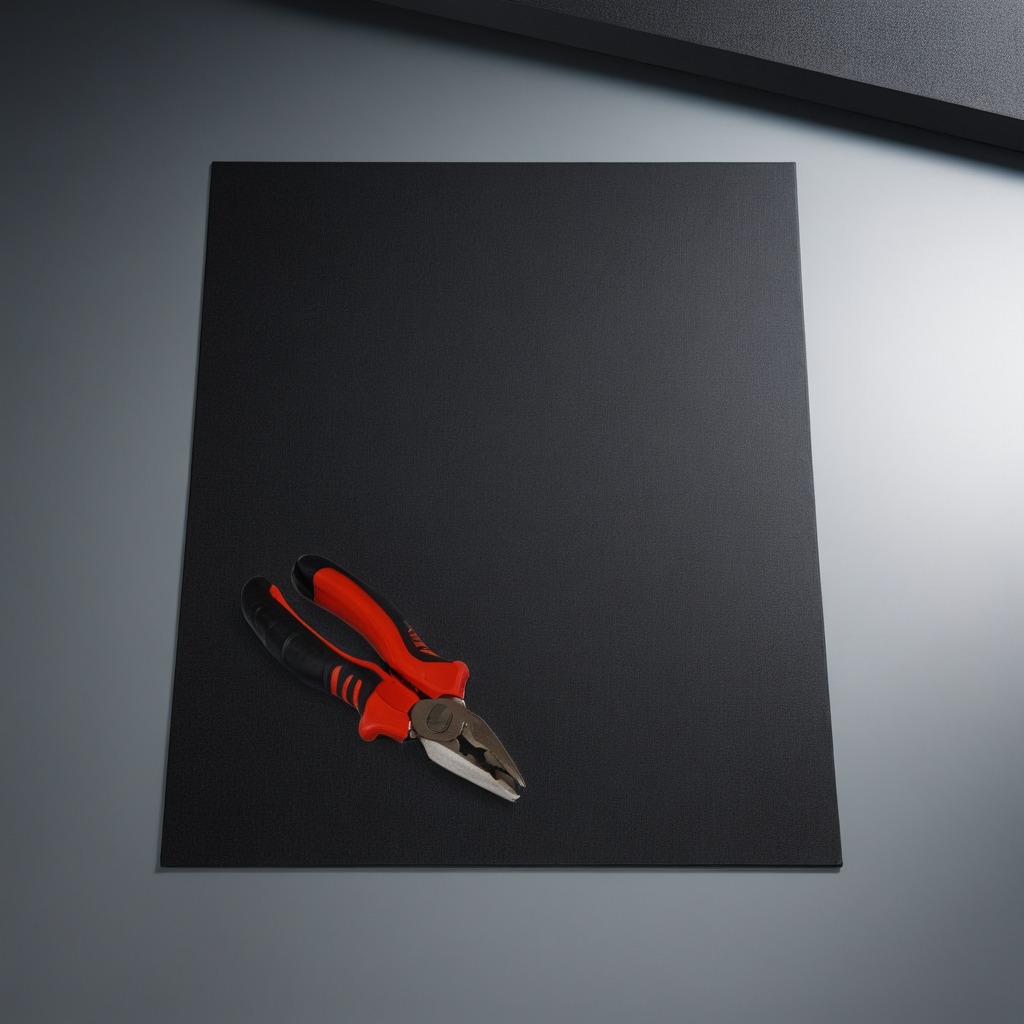
A plier lying on a clean granite tabletop covered with a black rubber mat inside a workshop under bright overhead lighting crisp shadows high clarity worn but beneath the mat